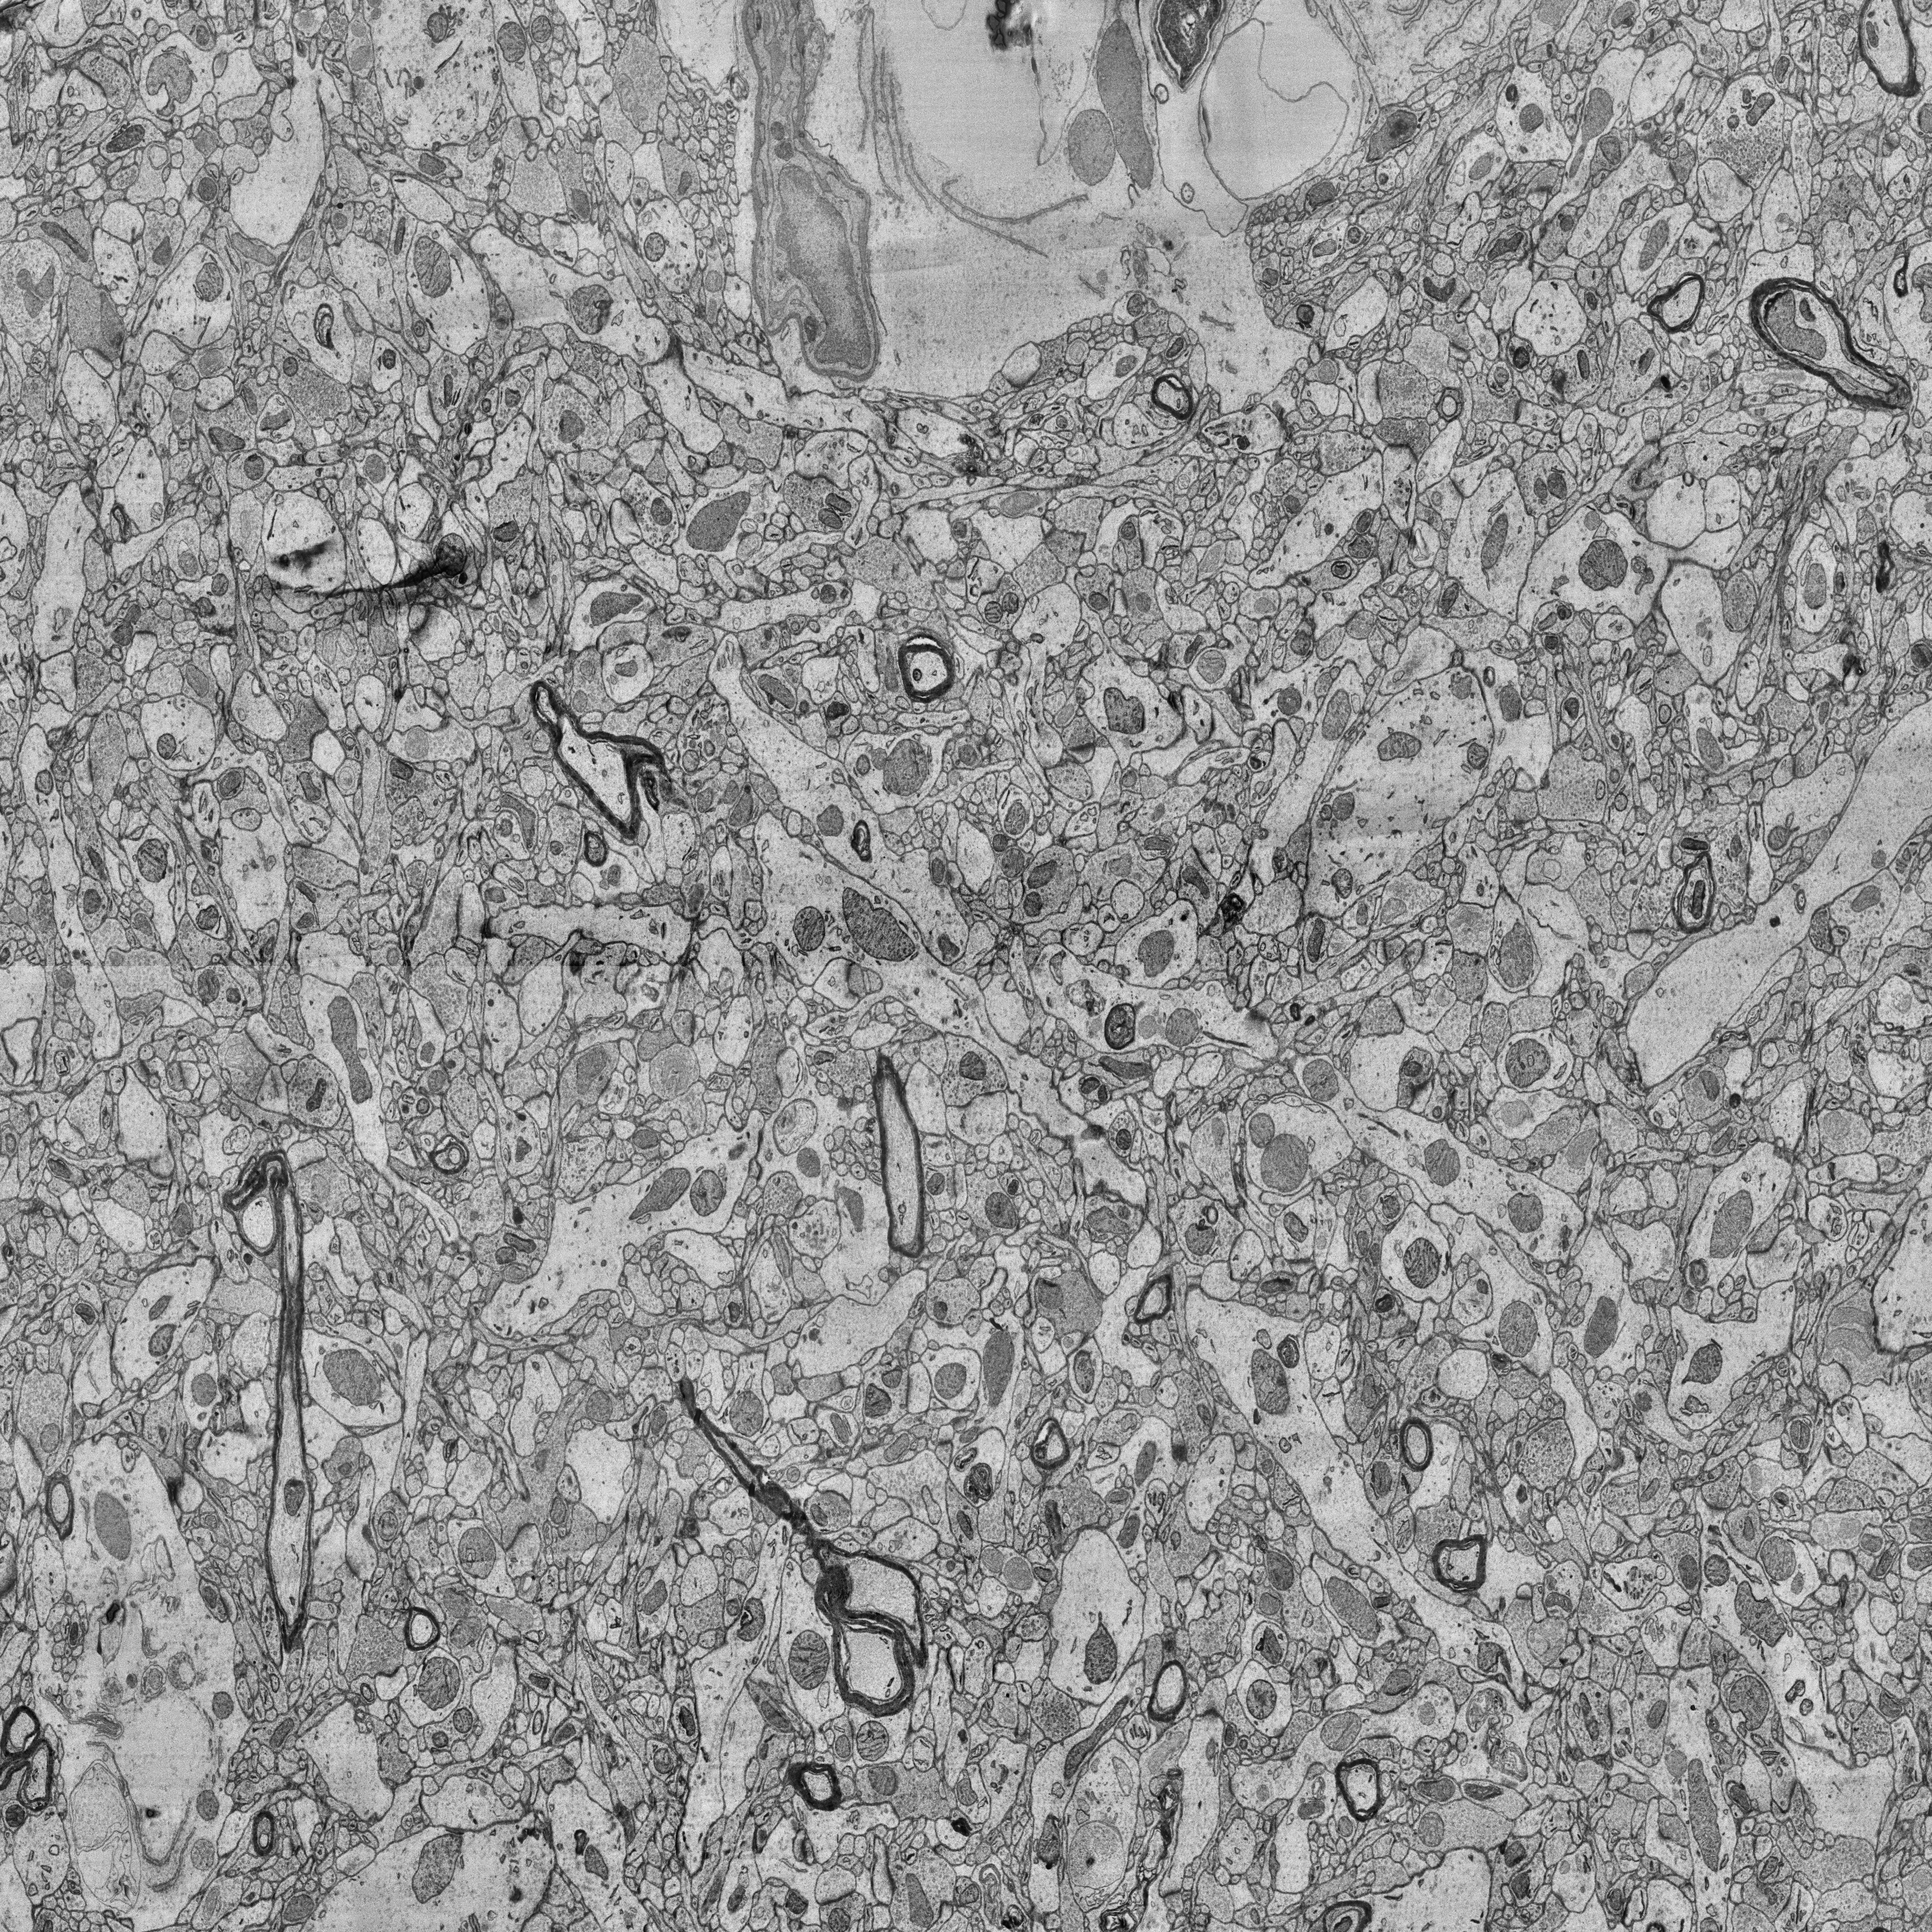
Electron microscopy slice of human cortex tissue
Slice depth (z): 5
Mitochondria instances in slice: 453